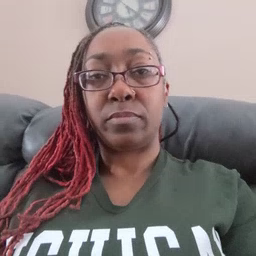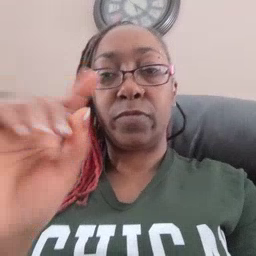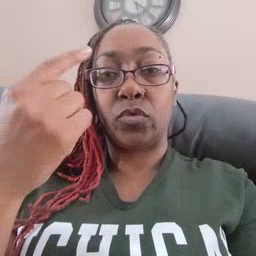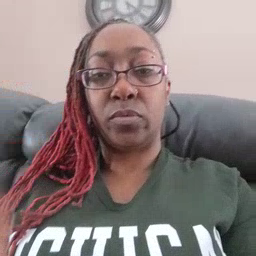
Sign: first